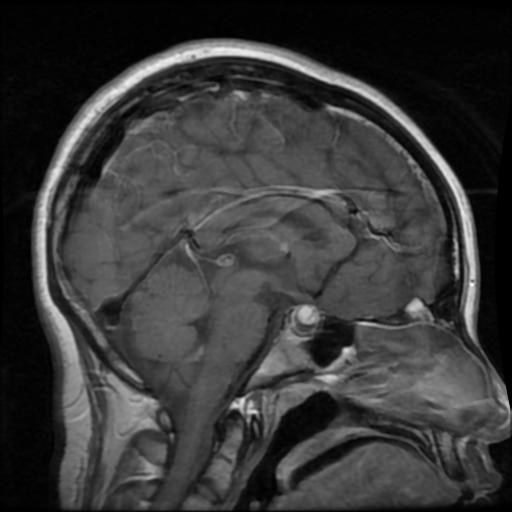
Label: pituitary